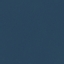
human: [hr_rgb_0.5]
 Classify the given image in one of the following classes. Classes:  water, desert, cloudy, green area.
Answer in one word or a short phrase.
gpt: water